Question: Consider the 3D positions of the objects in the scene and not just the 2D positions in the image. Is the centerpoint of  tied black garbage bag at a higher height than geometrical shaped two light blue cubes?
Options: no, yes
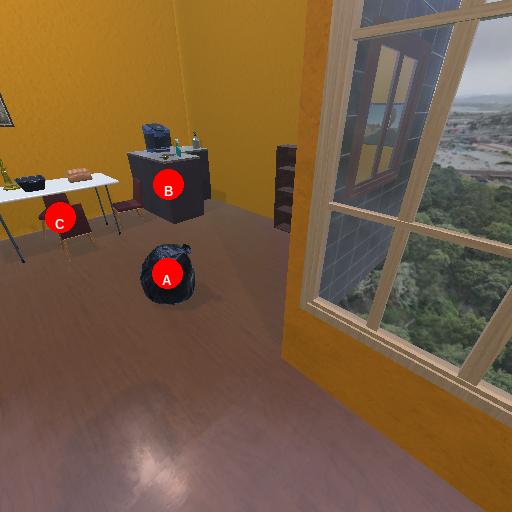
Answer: no